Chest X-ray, AP view. Patient: 28 years old, sex M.
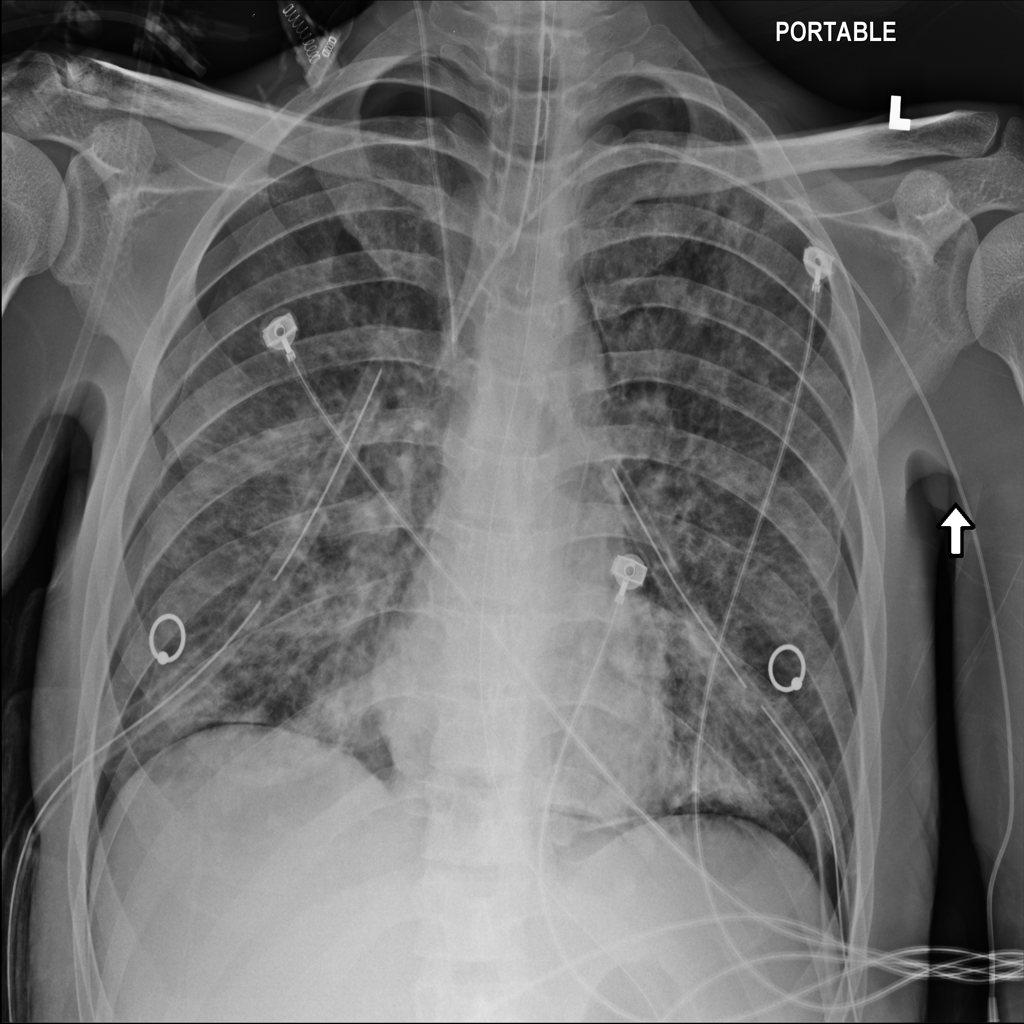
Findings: Pneumothorax